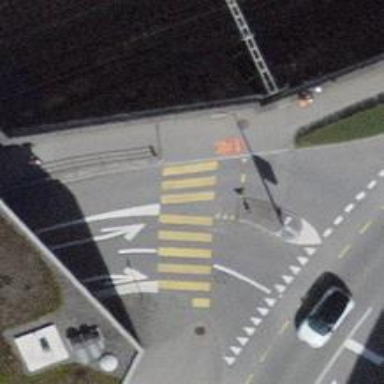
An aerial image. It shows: Uncontrolled zebra crossing with notable zebra markings.